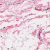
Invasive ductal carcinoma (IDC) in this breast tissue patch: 0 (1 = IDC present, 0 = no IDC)